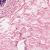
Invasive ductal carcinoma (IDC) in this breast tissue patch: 0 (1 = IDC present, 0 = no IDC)